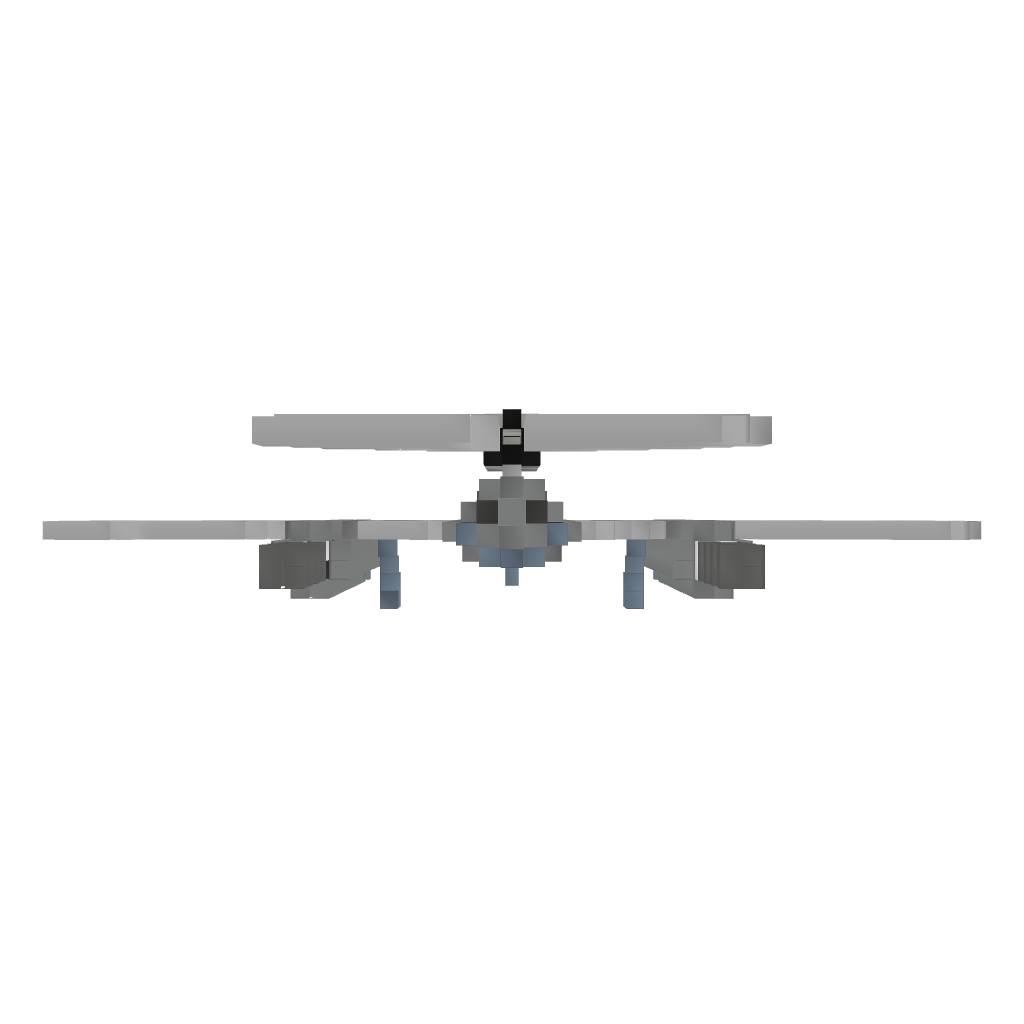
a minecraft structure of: Messerschmitt 262 Schwalbe